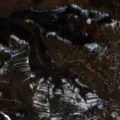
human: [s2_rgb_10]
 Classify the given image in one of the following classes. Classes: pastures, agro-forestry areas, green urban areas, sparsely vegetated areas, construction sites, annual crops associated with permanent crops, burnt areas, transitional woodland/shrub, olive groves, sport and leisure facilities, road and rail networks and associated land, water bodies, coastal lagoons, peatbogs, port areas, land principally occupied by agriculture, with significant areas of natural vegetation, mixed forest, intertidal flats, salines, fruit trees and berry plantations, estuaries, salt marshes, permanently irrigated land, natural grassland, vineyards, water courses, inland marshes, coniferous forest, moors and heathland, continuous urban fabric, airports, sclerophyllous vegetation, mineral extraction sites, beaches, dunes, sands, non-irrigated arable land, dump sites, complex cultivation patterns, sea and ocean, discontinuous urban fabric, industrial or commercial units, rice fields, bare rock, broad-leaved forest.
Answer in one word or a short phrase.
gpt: complex cultivation patterns, broad-leaved forest, transitional woodland/shrub